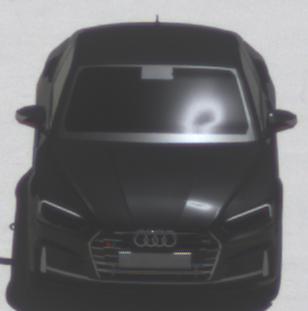
Make: Audi
Model: S5 Sportback
Detailed model: 8T Facelift
Model produced from: 2011
Model produced until: 2016
Doors: 5
Color: black
Road condition: dry road
Daytime: midday
Contrast: high contrast